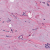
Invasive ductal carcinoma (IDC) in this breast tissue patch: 1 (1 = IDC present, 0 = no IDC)